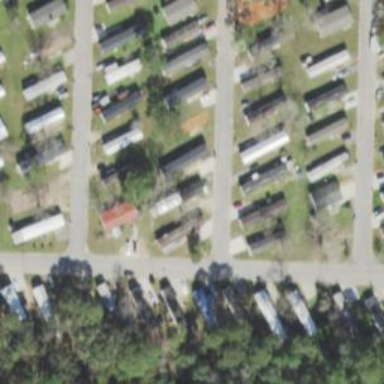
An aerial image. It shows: Residential area known as trailer park.